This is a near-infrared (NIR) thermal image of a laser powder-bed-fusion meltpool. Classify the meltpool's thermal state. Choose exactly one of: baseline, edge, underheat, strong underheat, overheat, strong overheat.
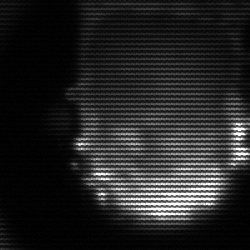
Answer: baseline